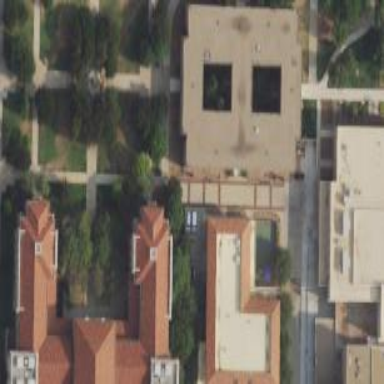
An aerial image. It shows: University building.